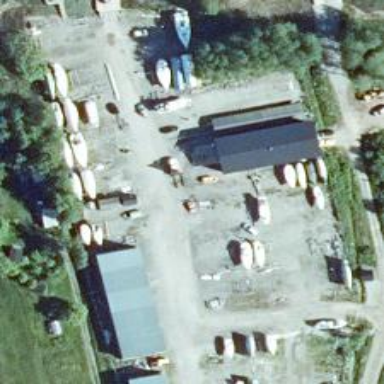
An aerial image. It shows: Boatyard enclosed by fence.